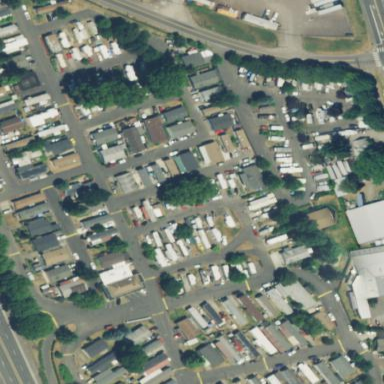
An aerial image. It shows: Residential area designated as trailer park.